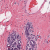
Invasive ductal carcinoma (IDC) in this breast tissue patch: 0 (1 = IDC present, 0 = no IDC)